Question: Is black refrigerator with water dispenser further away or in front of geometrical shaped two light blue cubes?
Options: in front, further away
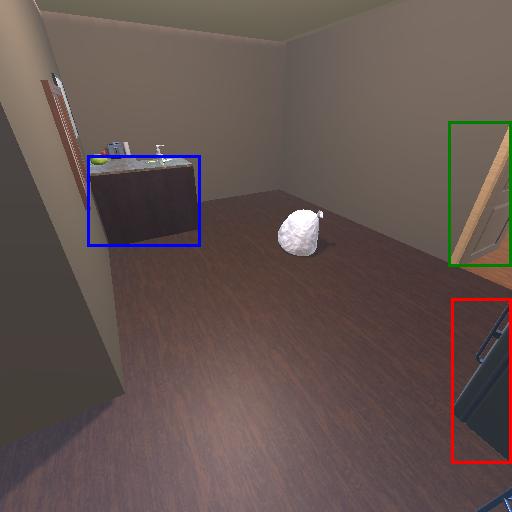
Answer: in front